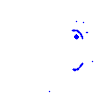
Particle: kaon